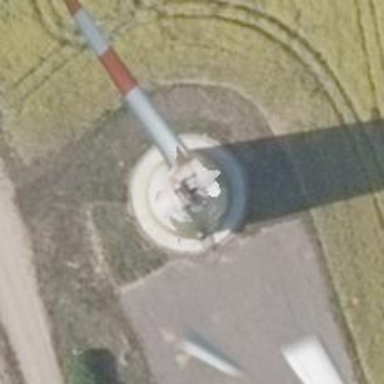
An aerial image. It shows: Wind generator powered by horizontal axis wind turbine.